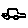
Label: car